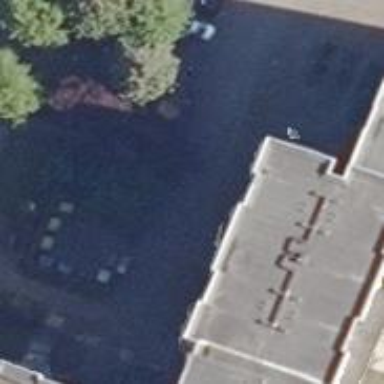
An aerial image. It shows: Apartment building with flat roof.